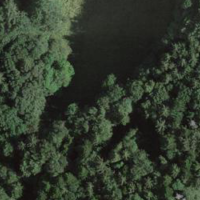
EUNIS habitat code: 44
Species observed at this site:
Rumex obtusifolius